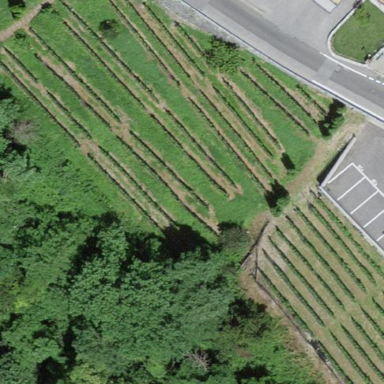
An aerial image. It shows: Vineyard growing grapes.